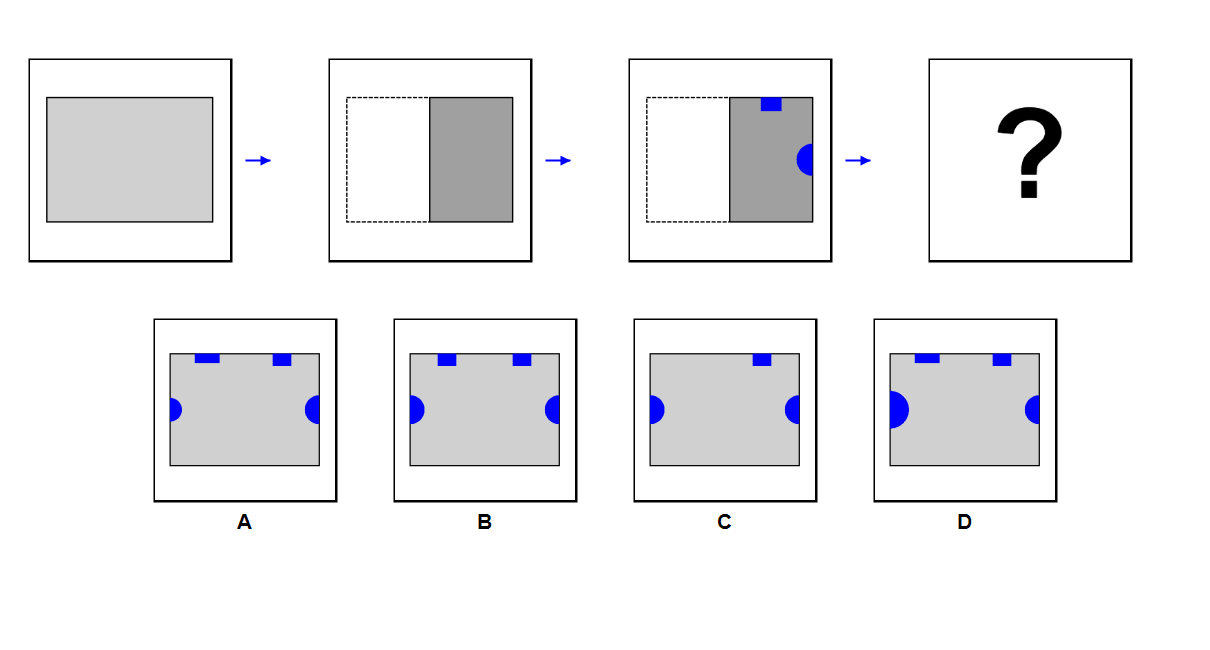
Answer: B